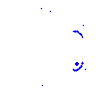
Particle: kaon